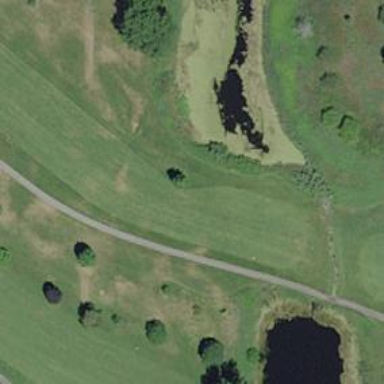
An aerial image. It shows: View of golf hole.